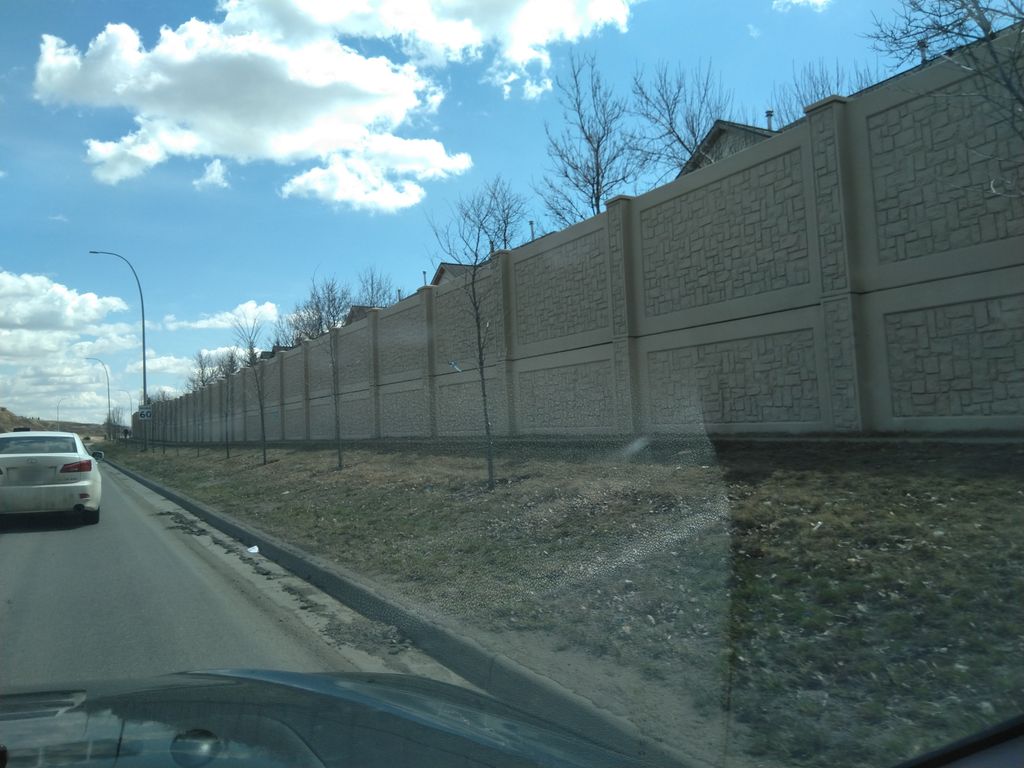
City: calgary